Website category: university
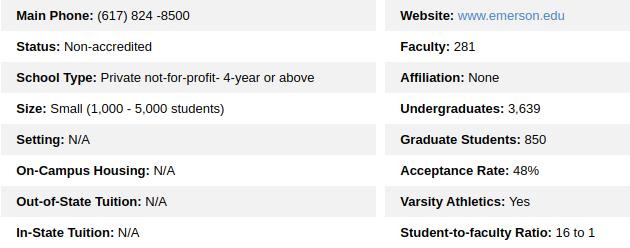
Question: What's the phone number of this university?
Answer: (617) 824 -8500

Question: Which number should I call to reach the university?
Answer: (617) 824 -8500

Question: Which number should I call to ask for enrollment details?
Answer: (617) 824 -8500

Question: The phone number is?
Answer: (617) 824 -8500

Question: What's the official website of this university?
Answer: www.emerson.edu

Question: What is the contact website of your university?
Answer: www.emerson.edu

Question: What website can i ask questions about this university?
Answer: www.emerson.edu

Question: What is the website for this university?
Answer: www.emerson.edu

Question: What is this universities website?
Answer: www.emerson.edu

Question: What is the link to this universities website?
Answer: www.emerson.edu

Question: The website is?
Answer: www.emerson.edu

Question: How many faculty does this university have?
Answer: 281

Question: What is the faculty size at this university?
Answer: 281

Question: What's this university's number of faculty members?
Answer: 281

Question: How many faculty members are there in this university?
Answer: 281

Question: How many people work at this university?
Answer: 281

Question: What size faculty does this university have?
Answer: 281

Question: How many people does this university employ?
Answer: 281

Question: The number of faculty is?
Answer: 281

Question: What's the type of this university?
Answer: Private not-for-profit- 4-year or above

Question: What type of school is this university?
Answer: Private not-for-profit- 4-year or above

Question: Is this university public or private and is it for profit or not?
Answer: Private not-for-profit- 4-year or above

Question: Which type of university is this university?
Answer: Private not-for-profit- 4-year or above

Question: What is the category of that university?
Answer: Private not-for-profit- 4-year or above

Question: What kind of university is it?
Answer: Private not-for-profit- 4-year or above

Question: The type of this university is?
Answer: Private not-for-profit- 4-year or above

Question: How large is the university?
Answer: Small (1,000 - 5,000 students)

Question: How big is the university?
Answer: Small (1,000 - 5,000 students)

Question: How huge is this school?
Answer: Small (1,000 - 5,000 students)

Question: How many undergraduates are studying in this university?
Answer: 3,639

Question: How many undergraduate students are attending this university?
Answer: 3,639

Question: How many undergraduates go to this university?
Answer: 3,639

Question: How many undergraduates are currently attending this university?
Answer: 3,639

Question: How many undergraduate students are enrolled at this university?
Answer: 3,639

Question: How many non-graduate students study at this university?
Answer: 3,639

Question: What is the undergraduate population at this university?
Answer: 3,639

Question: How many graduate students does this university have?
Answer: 850

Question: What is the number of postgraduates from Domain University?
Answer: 850

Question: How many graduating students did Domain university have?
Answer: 850

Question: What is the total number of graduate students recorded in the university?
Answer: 850

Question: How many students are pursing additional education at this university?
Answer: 850

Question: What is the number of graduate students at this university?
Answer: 850

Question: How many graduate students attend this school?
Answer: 850

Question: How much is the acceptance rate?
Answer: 48%

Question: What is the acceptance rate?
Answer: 48%

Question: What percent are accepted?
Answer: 48%

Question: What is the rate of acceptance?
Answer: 48%

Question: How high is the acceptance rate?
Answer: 48%

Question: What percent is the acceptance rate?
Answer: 48%

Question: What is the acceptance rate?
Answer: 48%

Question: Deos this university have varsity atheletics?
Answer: Yes

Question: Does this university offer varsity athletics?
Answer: Yes

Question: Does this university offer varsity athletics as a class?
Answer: Yes

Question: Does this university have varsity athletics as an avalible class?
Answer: Yes

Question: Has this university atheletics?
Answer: Yes

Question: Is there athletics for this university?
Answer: Yes

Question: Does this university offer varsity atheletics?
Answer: Yes

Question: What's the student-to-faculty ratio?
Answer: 16 to 1

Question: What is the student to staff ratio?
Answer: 16 to 1

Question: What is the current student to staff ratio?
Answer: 16 to 1

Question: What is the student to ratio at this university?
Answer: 16 to 1

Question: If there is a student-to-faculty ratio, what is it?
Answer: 16 to 1

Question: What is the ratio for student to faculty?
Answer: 16 to 1

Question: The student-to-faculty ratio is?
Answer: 16 to 1